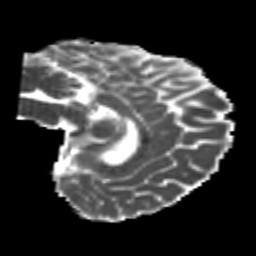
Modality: MD
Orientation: sagittal
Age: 25
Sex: female
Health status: healthy
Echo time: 0.074 s